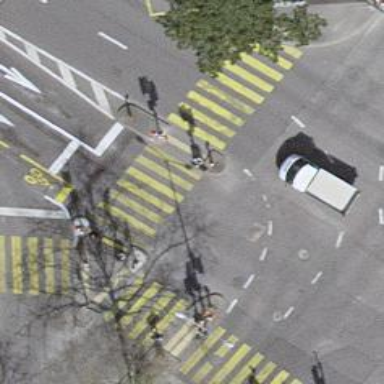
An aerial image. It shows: Road crossing with traffic signals and island.